Field crop: tomato
Growth stage: 1
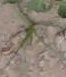
Species: cyperus